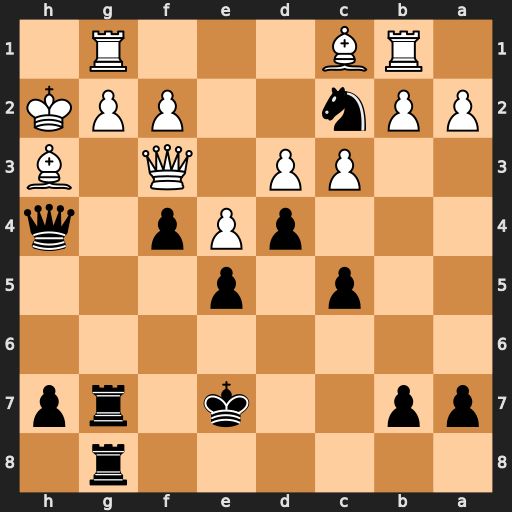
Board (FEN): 6r1/pp2k1rp/8/2p1p3/3pPp1q/2PP1Q1B/PPn2PPK/1RB3R1
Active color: b
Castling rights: -
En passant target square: -
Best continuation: Rxg2+ Qxg2 Rxg2+